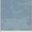
Piece: xx